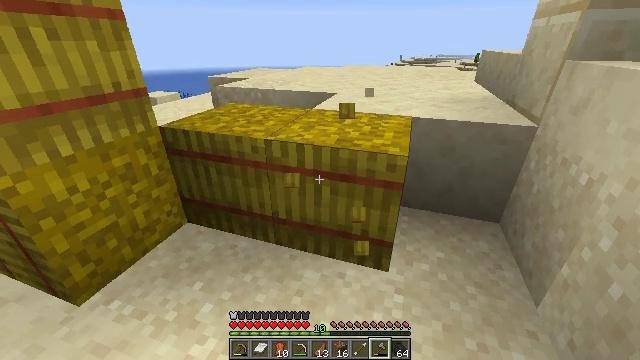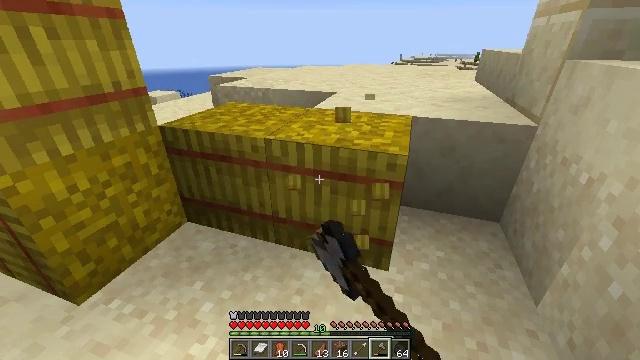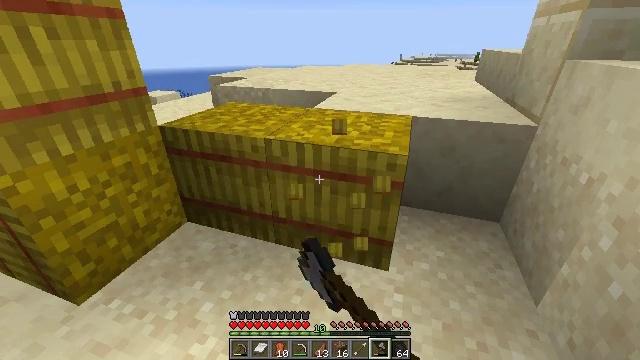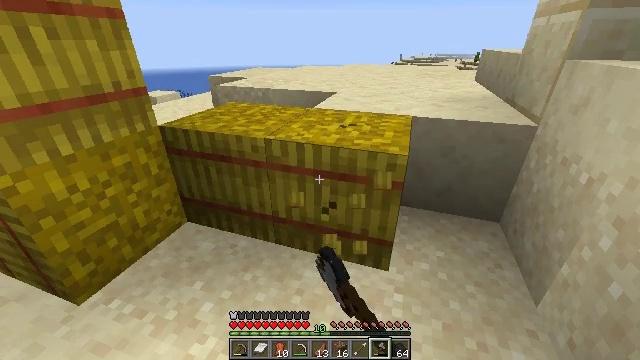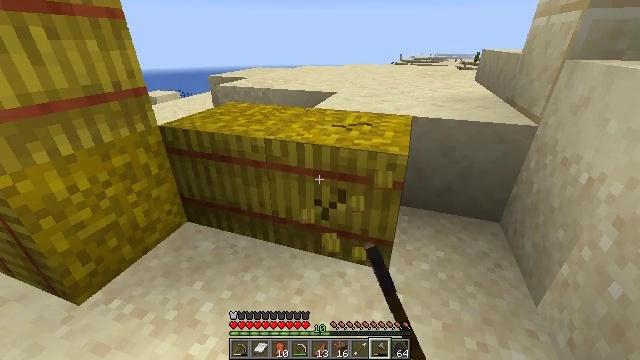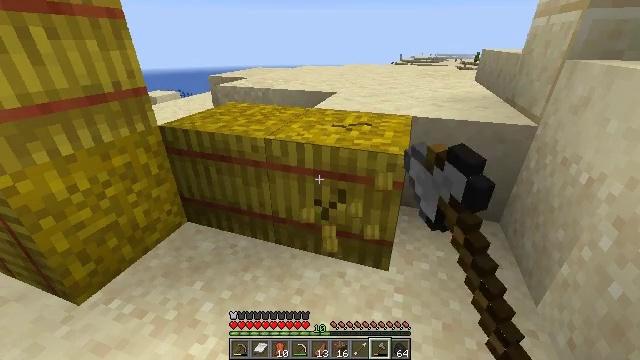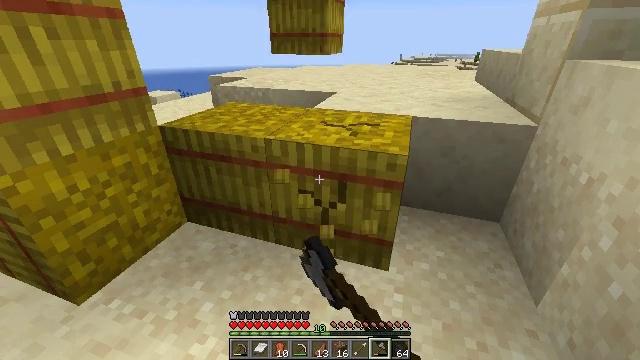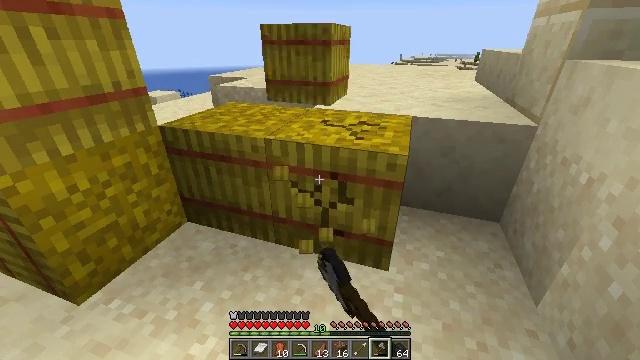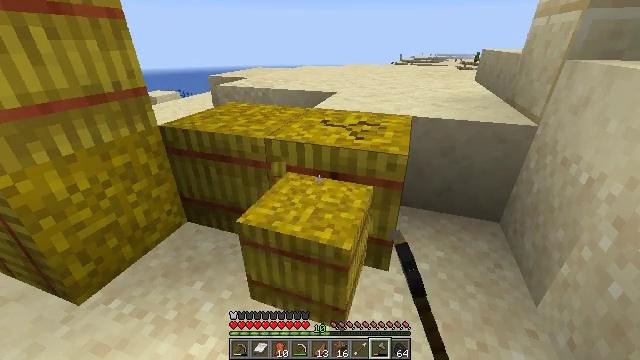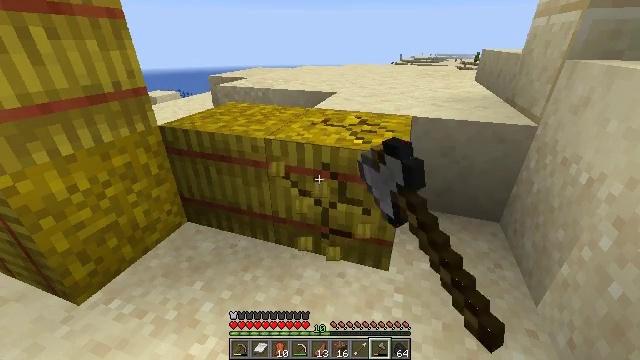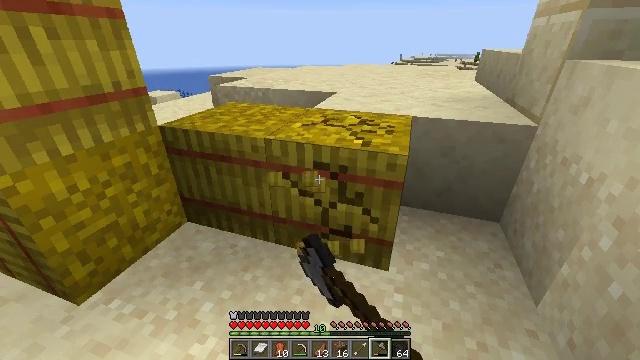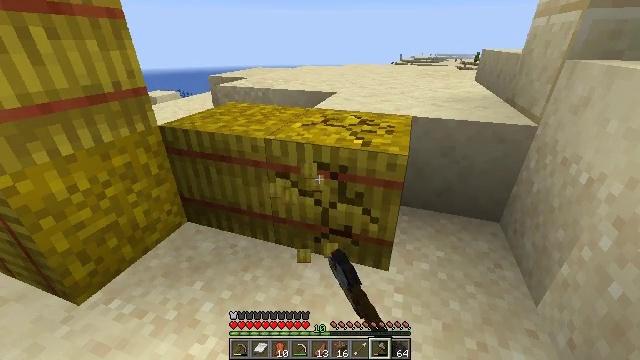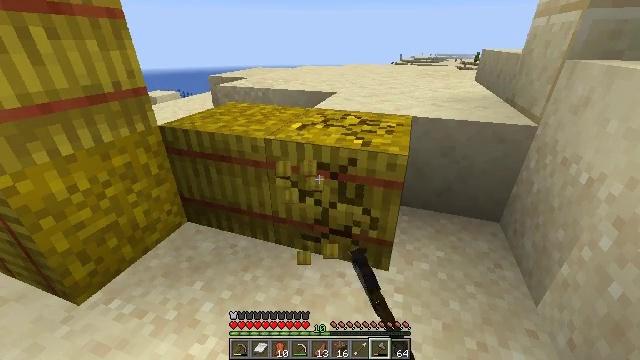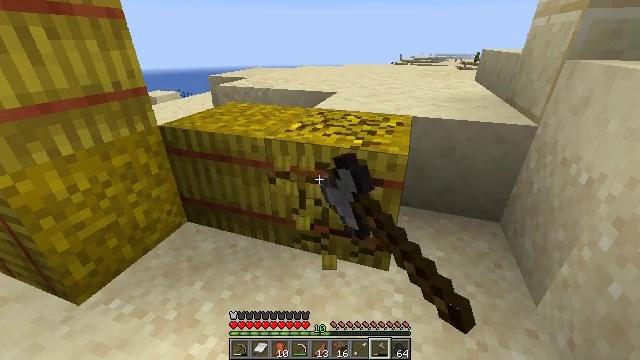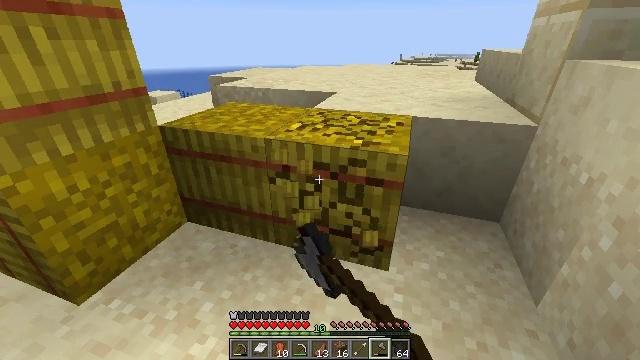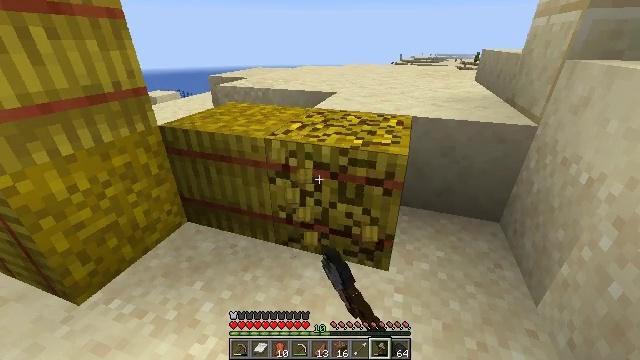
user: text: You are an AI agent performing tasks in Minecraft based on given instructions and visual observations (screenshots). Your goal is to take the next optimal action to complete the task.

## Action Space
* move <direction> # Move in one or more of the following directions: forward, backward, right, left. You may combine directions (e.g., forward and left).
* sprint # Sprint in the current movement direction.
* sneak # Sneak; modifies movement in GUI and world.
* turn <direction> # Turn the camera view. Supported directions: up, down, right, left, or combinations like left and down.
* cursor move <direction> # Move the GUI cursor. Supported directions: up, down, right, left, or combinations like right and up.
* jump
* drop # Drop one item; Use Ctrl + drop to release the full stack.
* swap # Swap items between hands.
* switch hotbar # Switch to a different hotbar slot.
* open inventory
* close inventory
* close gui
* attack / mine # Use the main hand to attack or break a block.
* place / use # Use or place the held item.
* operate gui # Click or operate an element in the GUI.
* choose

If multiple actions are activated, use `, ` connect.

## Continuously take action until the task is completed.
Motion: motion action
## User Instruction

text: Break the hay block to collect it.
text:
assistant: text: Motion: attack / mine
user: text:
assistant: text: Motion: attack / mine
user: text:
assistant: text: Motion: attack / mine
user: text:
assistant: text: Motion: attack / mine
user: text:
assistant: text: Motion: attack / mine
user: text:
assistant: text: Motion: attack / mine
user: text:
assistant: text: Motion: attack / mine
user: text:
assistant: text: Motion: attack / mine
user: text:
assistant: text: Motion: attack / mine
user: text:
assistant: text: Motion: attack / mine
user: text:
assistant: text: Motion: attack / mine
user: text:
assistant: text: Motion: attack / mine
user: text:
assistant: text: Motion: attack / mine
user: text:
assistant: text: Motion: attack / mine
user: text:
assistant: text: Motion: attack / mine
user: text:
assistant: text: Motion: attack / mine
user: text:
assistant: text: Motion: move forward, attack / mine
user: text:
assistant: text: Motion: move forward, turn left, attack / mine
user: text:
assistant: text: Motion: move forward, turn left, attack / mine
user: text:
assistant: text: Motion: turn left, attack / mine
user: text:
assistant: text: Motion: turn left, attack / mine
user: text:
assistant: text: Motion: turn left, attack / mine
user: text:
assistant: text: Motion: attack / mine
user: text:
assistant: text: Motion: attack / mine
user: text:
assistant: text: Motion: attack / mine
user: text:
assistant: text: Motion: attack / mine
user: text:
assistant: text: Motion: attack / mine
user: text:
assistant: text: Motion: attack / mine
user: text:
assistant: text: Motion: attack / mine
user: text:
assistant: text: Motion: attack / mine